Question: I would like to create a box plot for grouped data that shows the mean of each group as a point in the box. Using the following code, I only get a single point for the two groups.
'''
df <- data.frame(a=factor(rbinom(100, 1, 0.45), label=c("m","w")),
b=factor(rbinom(100, 1, 0.3), label=c("young","old")),
c=rnorm(100))
ggplot(aes(y = c, x = b, fill = a), data = df) +
geom_boxplot() +
stat_summary(fun.y="mean", geom="point", shape=21, size=5, fill="white")
'''

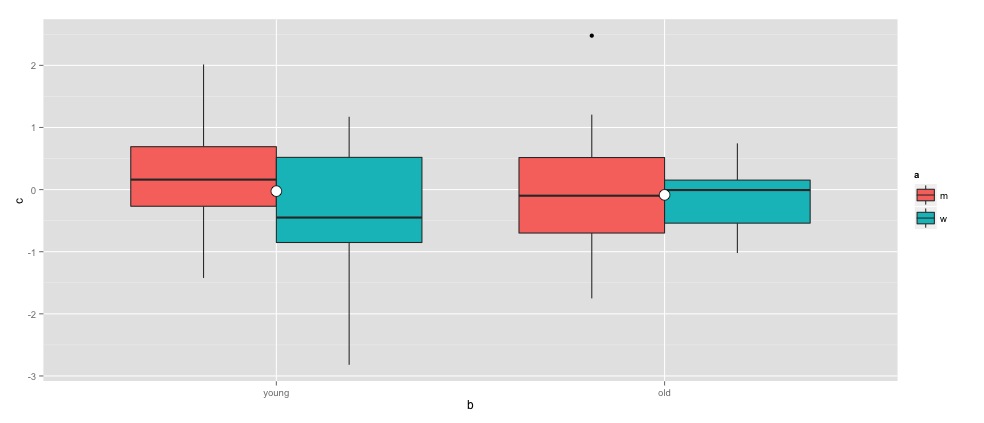
Answer: Part of the problem was changing the fill of the point, since the fill is the property that determines that two box plots of different color should be drawn, the point behaves as if there were only one group again. I think this should give you what you want.
'''
ggplot(df, aes(x=b, y=c, fill=a)) +
geom_boxplot() +
stat_summary(fun.y="mean", geom="point", size=5,
position=position_dodge(width=0.75), color="white")
'''